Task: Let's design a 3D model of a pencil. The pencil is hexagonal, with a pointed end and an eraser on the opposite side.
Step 122:
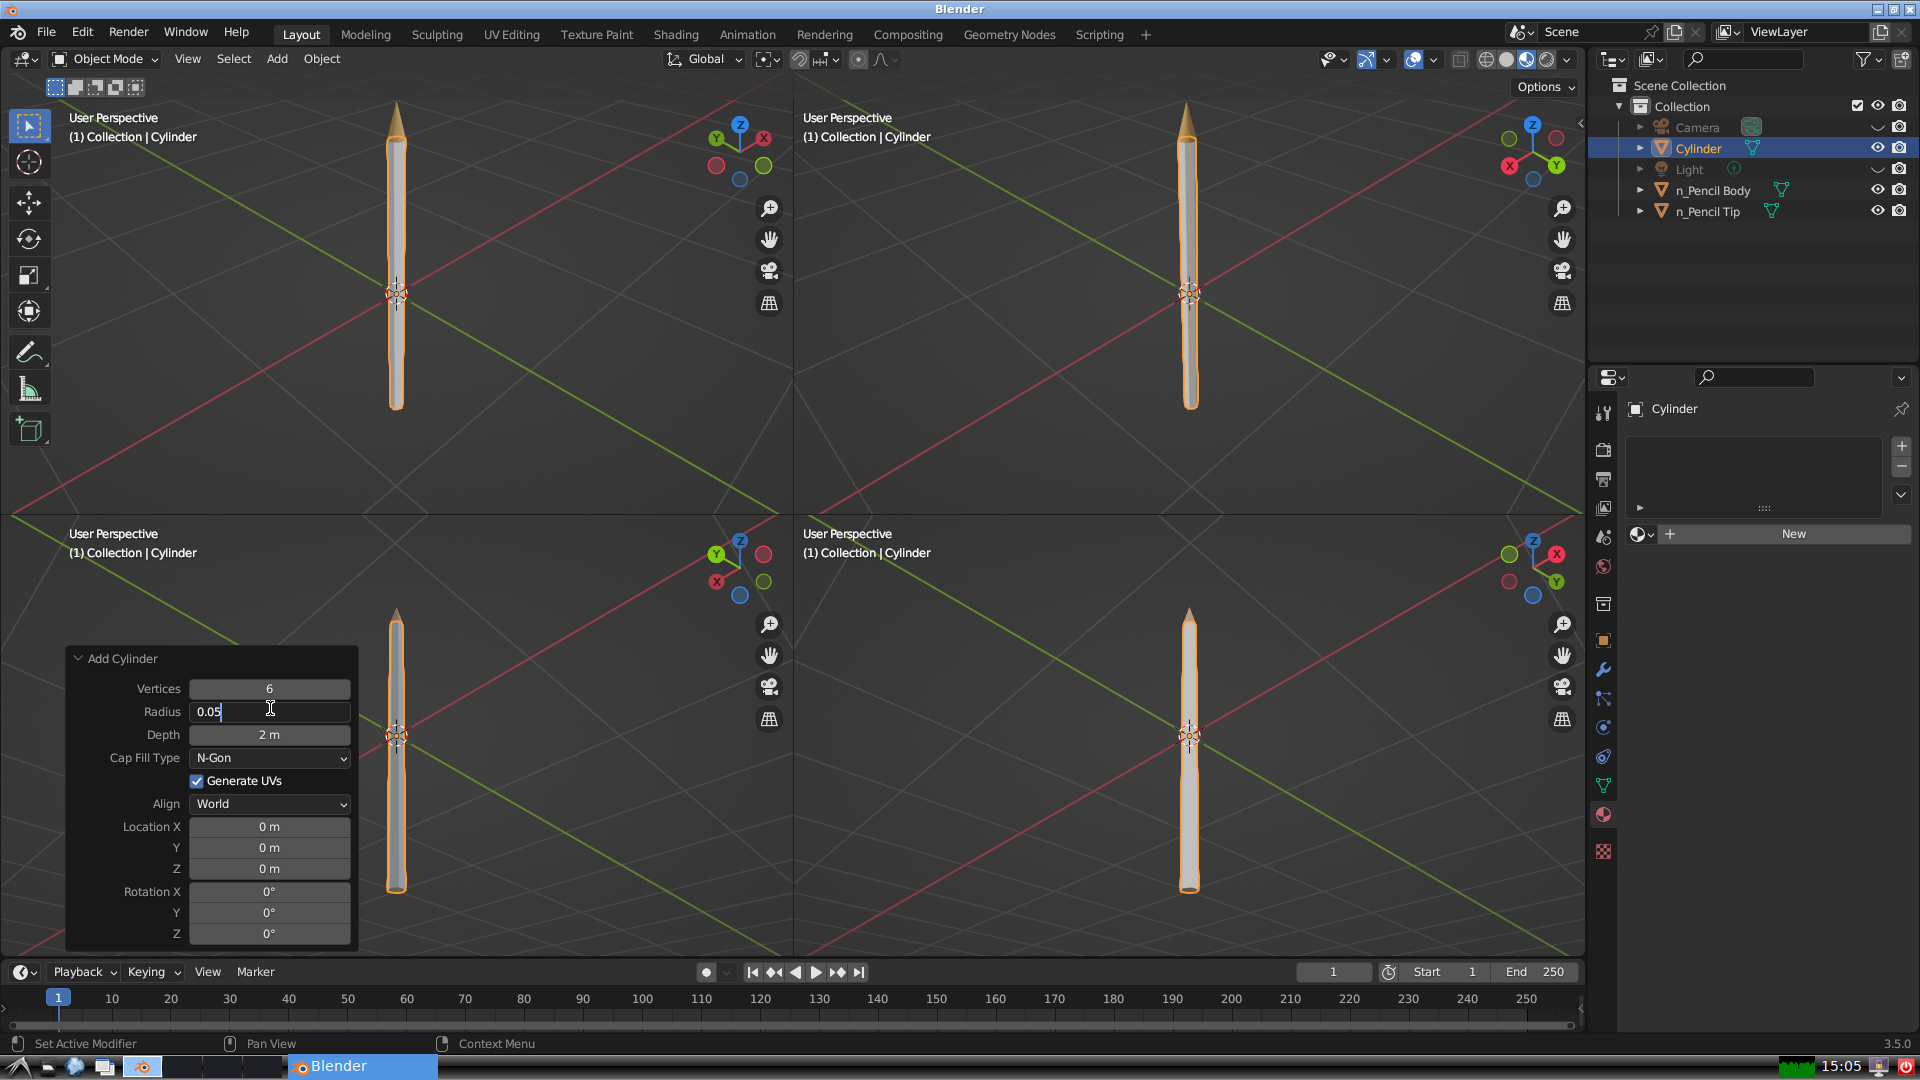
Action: {"key_press": ['Return']}